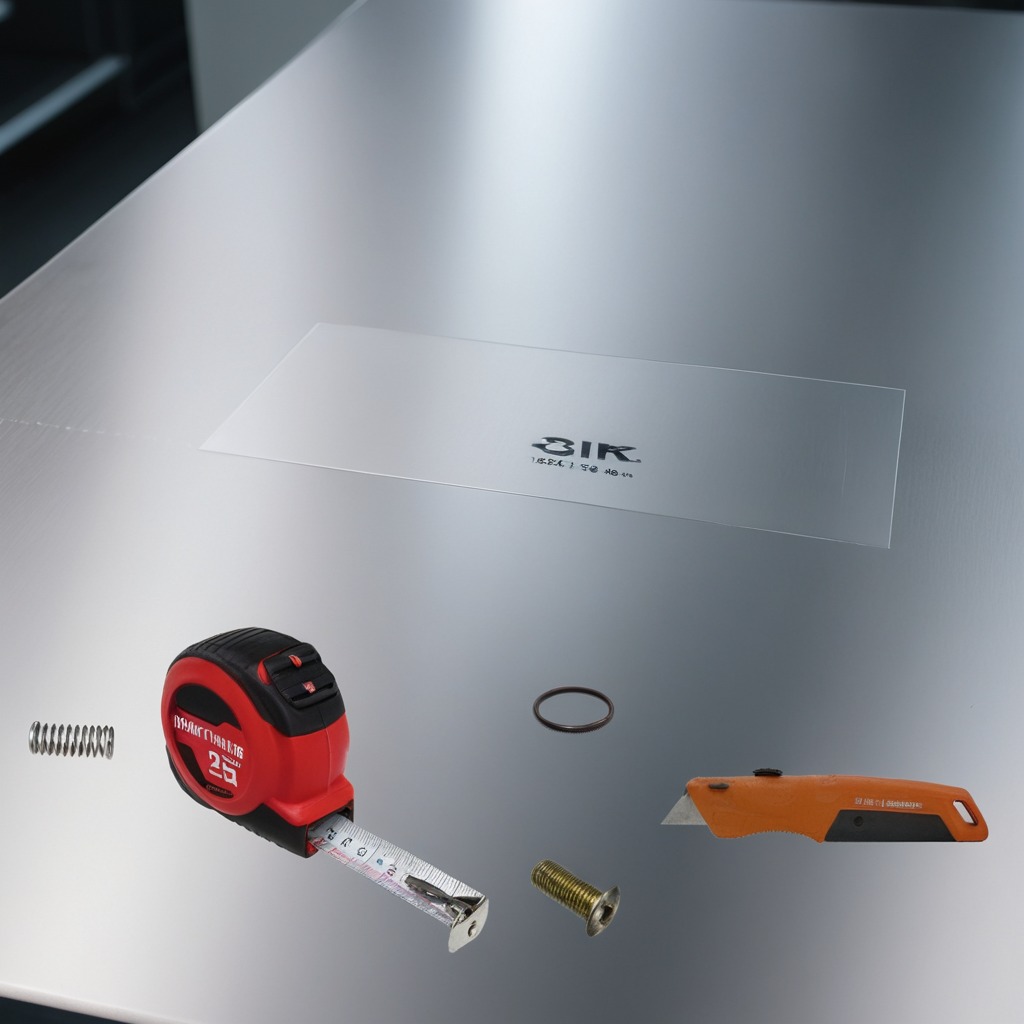
A rubber o-ring, a utility knife, a measuring tape, a metal machine screw, and a coiled metal spring are lying on the stainless steel table.